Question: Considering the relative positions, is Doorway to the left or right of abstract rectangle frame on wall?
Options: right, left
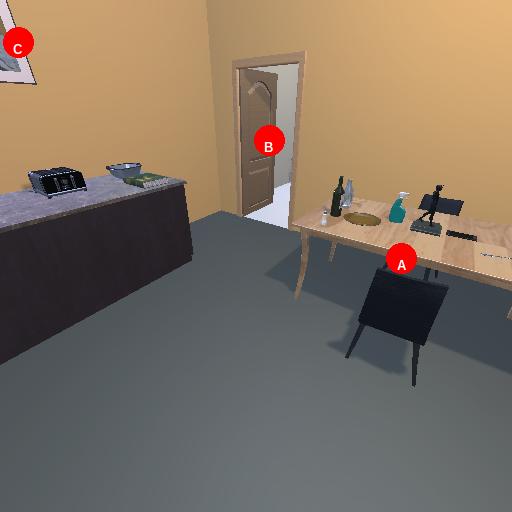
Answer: right